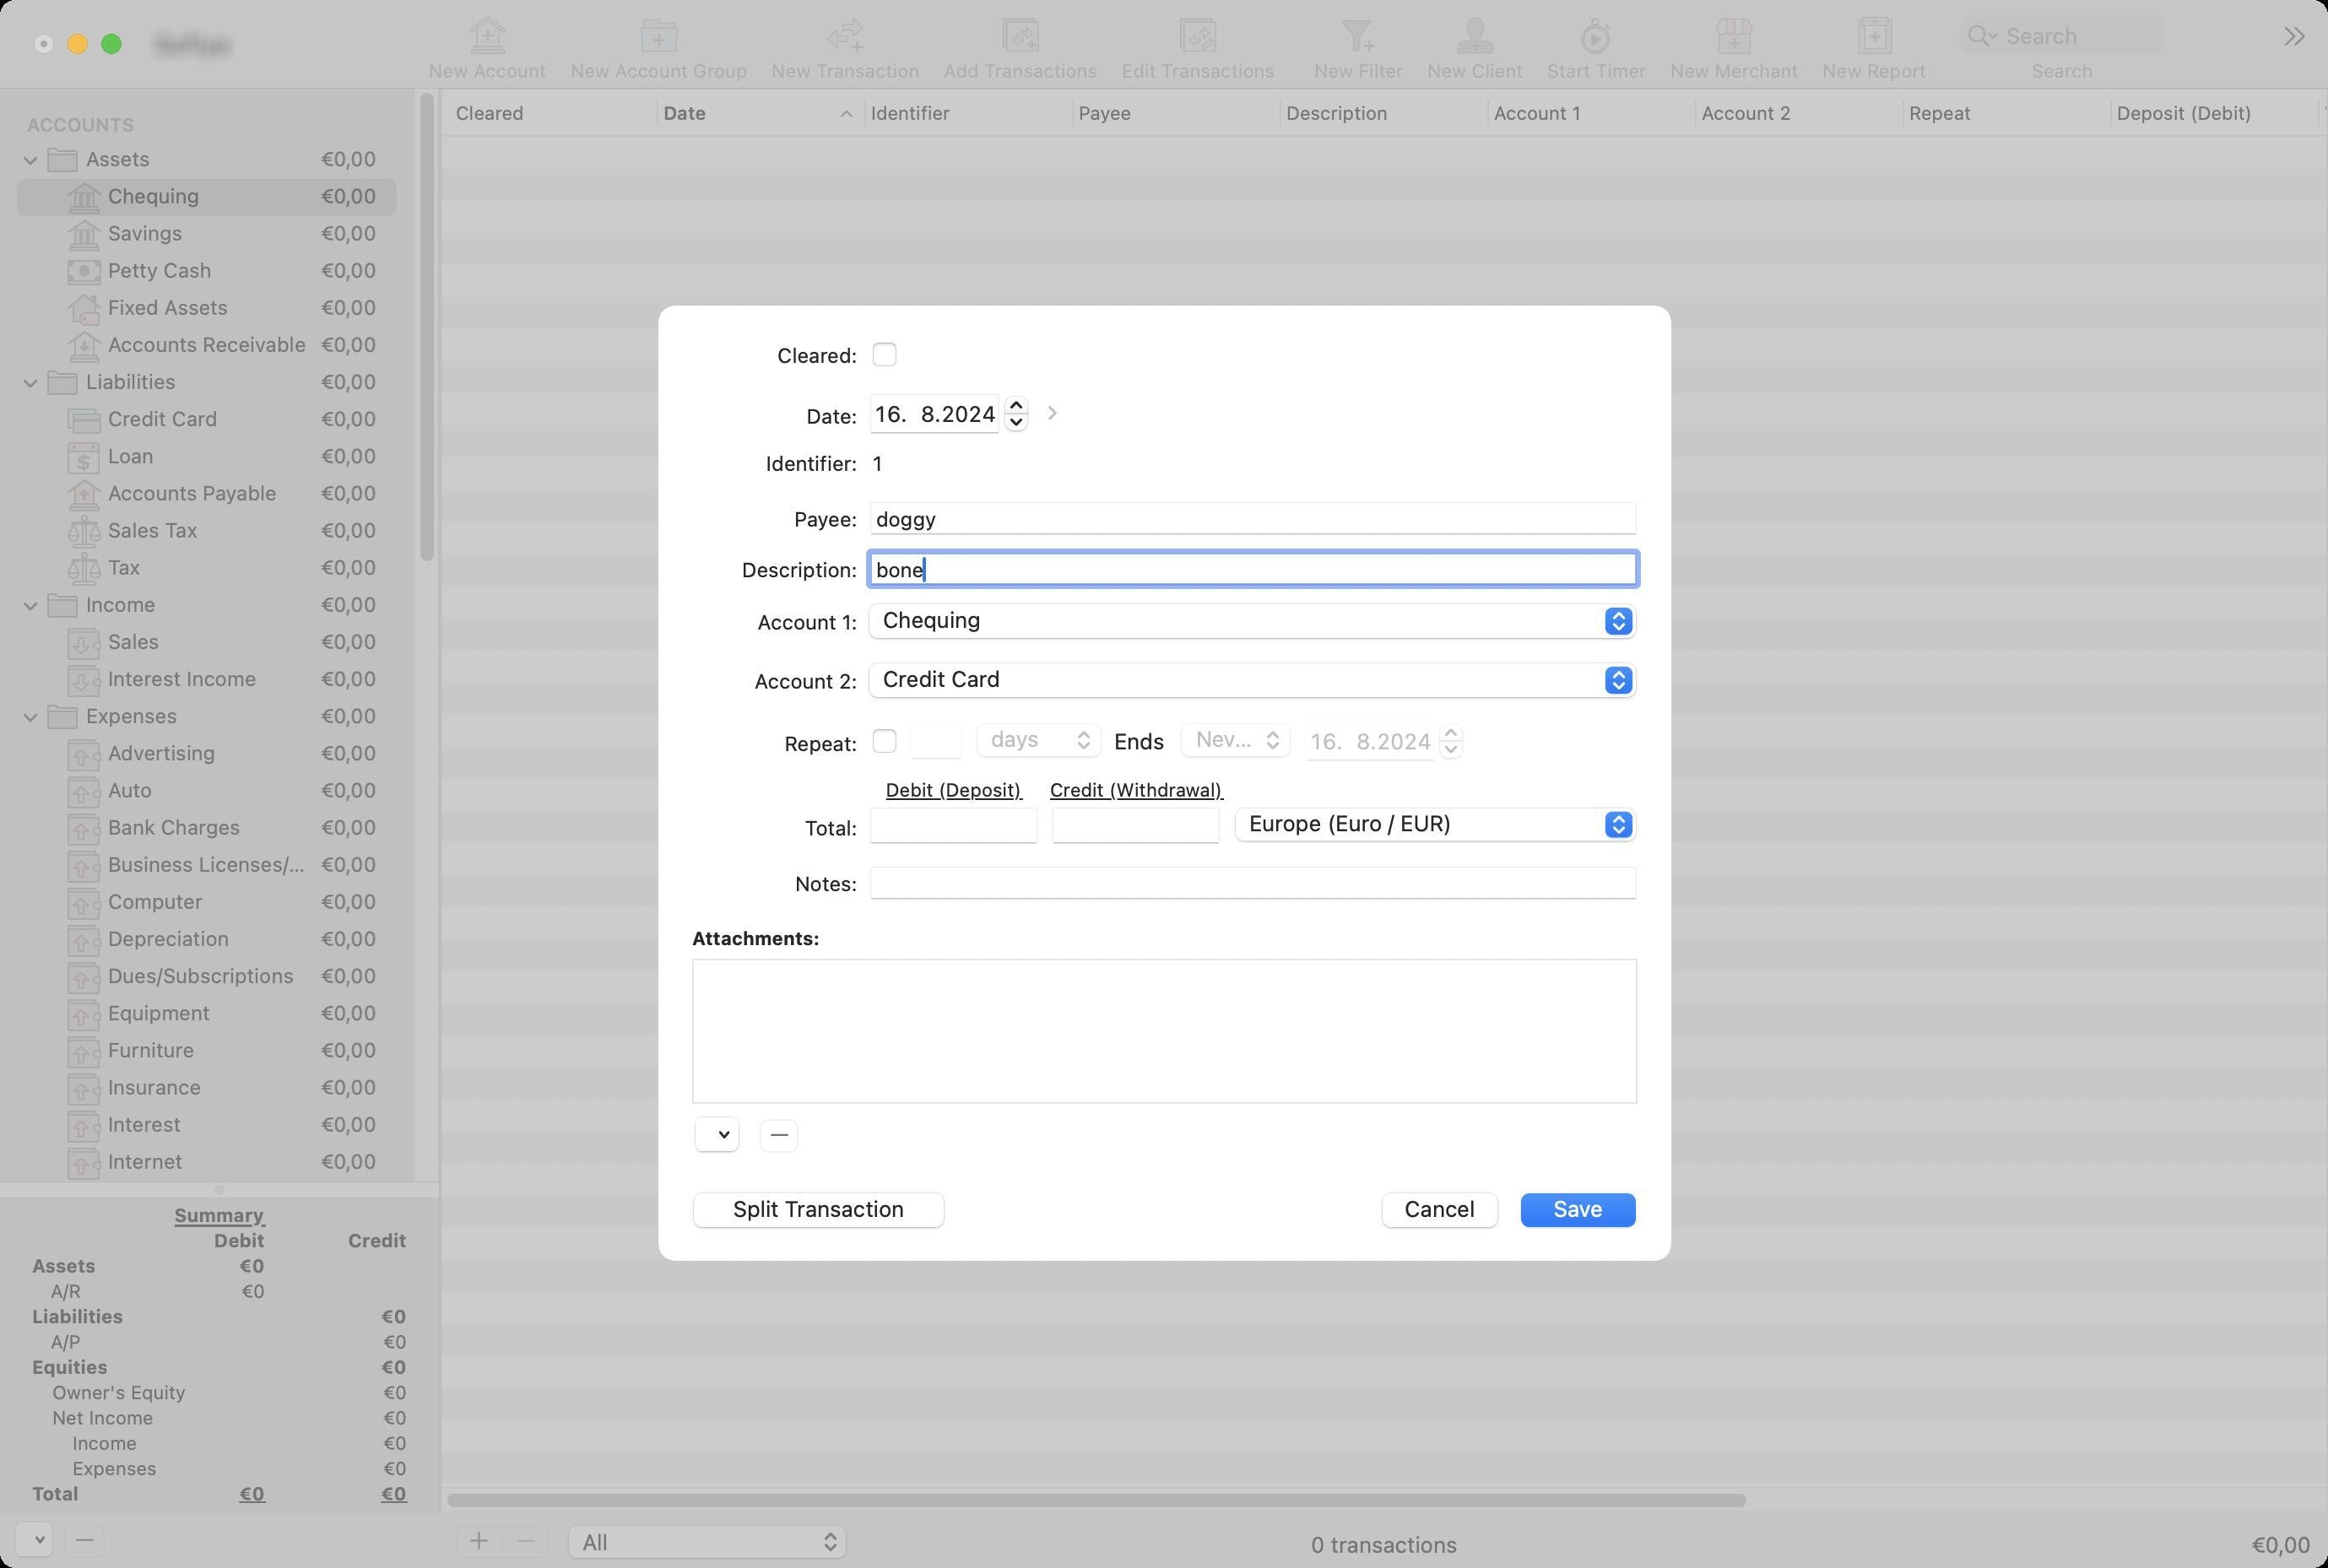
Accessibility tree:
{"name": "[name]", "role": "AXWindow", "description": null, "role_description": "standard window", "value": null, "position": "284.00;55.00", "size": "1379;929", "children": [{"name": "", "role": "AXMenuButton", "description": null, "role_description": "menu button", "value": null, "position": "8.00;901.00", "size": "26;25", "children": []}, {"name": "", "role": "AXButton", "description": "remove", "role_description": "button", "value": null, "position": "37.00;901.00", "size": "26;25", "children": []}, {"name": null, "role": "AXSplitGroup", "description": null, "role_description": "split group", "value": null, "position": "0.00;52.00", "size": "1379;845", "children": [{"name": null, "role": "AXSplitGroup", "description": null, "role_description": "split group", "value": null, "position": "0.00;52.00", "size": "260;845", "children": [{"name": null, "role": "AXScrollArea", "description": null, "role_description": "scroll area", "value": null, "position": "0.00;52.00", "size": "260;648", "children": [{"name": null, "role": "AXOutline", "description": null, "role_description": "outline", "value": null, "position": "0.00;52.00", "size": "245;1493", "children": [{"name": null, "role": "AXRow", "description": null, "role_description": "outline row", "value": null, "position": "0.00;62.00", "size": "245;22", "children": [{"name": null, "role": "AXCell", "description": null, "role_description": "cell", "value": null, "position": "10.00;62.00", "size": "225;22", "children": [{"name": null, "role": "AXStaticText", "description": null, "role_description": "text", "value": "ACCOUNTS", "position": "14.00;62.00", "size": "229;22", "children": []}]}]}, {"name": null, "role": "AXRow", "description": null, "role_description": "outline row", "value": null, "position": "0.00;84.00", "size": "245;22", "children": [{"name": null, "role": "AXCell", "description": null, "role_description": "cell", "value": null, "position": "10.00;84.00", "size": "225;22", "children": [{"name": null, "role": "AXImage", "description": "", "role_description": "image", "value": null, "position": "27.00;85.00", "size": "20;20", "children": []}, {"name": null, "role": "AXStaticText", "description": null, "role_description": "text", "value": "Assets", "position": "49.00;86.50", "size": "138;17", "children": []}, {"name": null, "role": "AXStaticText", "description": null, "role_description": "text", "value": "€0,00", "position": "187.14;86.50", "size": "38;17", "children": []}, {"name": null, "role": "AXDisclosureTriangle", "description": null, "role_description": "disclosure triangle", "value": 1, "position": "12.00;84.00", "size": "13;22", "children": []}]}]}, {"name": null, "role": "AXRow", "description": null, "role_description": "outline row", "value": null, "position": "0.00;106.00", "size": "245;22", "children": [{"name": null, "role": "AXCell", "description": null, "role_description": "cell", "value": null, "position": "10.00;106.00", "size": "225;22", "children": [{"name": null, "role": "AXImage", "description": "Bank", "role_description": "image", "value": null, "position": "40.00;107.00", "size": "20;20", "children": []}, {"name": null, "role": "AXStaticText", "description": null, "role_description": "text", "value": "Chequing", "position": "62.00;108.50", "size": "125;17", "children": []}, {"name": null, "role": "AXStaticText", "description": null, "role_description": "text", "value": "€0,00", "position": "187.14;108.50", "size": "38;17", "children": []}]}]}, {"name": null, "role": "AXRow", "description": null, "role_description": "outline row", "value": null, "position": "0.00;128.00", "size": "245;22", "children": [{"name": null, "role": "AXCell", "description": null, "role_description": "cell", "value": null, "position": "10.00;128.00", "size": "225;22", "children": [{"name": null, "role": "AXImage", "description": "Bank", "role_description": "image", "value": null, "position": "40.00;129.00", "size": "20;20", "children": []}, {"name": null, "role": "AXStaticText", "description": null, "role_description": "text", "value": "Savings", "position": "62.00;130.50", "size": "125;17", "children": []}, {"name": null, "role": "AXStaticText", "description": null, "role_description": "text", "value": "€0,00", "position": "187.14;130.50", "size": "38;17", "children": []}]}]}, {"name": null, "role": "AXRow", "description": null, "role_description": "outline row", "value": null, "position": "0.00;150.00", "size": "245;22", "children": [{"name": null, "role": "AXCell", "description": null, "role_description": "cell", "value": null, "position": "10.00;150.00", "size": "225;22", "children": [{"name": null, "role": "AXImage", "description": "Cash", "role_description": "image", "value": null, "position": "40.00;151.00", "size": "20;20", "children": []}, {"name": null, "role": "AXStaticText", "description": null, "role_description": "text", "value": "Petty Cash", "position": "62.00;152.50", "size": "125;17", "children": []}, {"name": null, "role": "AXStaticText", "description": null, "role_description": "text", "value": "€0,00", "position": "187.14;152.50", "size": "38;17", "children": []}]}]}, {"name": null, "role": "AXRow", "description": null, "role_description": "outline row", "value": null, "position": "0.00;172.00", "size": "245;22", "children": [{"name": null, "role": "AXCell", "description": null, "role_description": "cell", "value": null, "position": "10.00;172.00", "size": "225;22", "children": [{"name": null, "role": "AXImage", "description": "FixedAsset", "role_description": "image", "value": null, "position": "40.00;173.00", "size": "20;20", "children": []}, {"name": null, "role": "AXStaticText", "description": null, "role_description": "text", "value": "Fixed Assets", "position": "62.00;174.50", "size": "125;17", "children": []}, {"name": null, "role": "AXStaticText", "description": null, "role_description": "text", "value": "€0,00", "position": "187.14;174.50", "size": "38;17", "children": []}]}]}, {"name": null, "role": "AXRow", "description": null, "role_description": "outline row", "value": null, "position": "0.00;194.00", "size": "245;22", "children": [{"name": null, "role": "AXCell", "description": null, "role_description": "cell", "value": null, "position": "10.00;194.00", "size": "225;22", "children": [{"name": null, "role": "AXImage", "description": "AccountsReceivable", "role_description": "image", "value": null, "position": "40.00;195.00", "size": "20;20", "children": []}, {"name": null, "role": "AXStaticText", "description": null, "role_description": "text", "value": "Accounts Receivable", "position": "62.00;196.50", "size": "125;17", "children": []}, {"name": null, "role": "AXStaticText", "description": null, "role_description": "text", "value": "€0,00", "position": "187.14;196.50", "size": "38;17", "children": []}]}]}, {"name": null, "role": "AXRow", "description": null, "role_description": "outline row", "value": null, "position": "0.00;216.00", "size": "245;22", "children": [{"name": null, "role": "AXCell", "description": null, "role_description": "cell", "value": null, "position": "10.00;216.00", "size": "225;22", "children": [{"name": null, "role": "AXImage", "description": "", "role_description": "image", "value": null, "position": "27.00;217.00", "size": "20;20", "children": []}, {"name": null, "role": "AXStaticText", "description": null, "role_description": "text", "value": "Liabilities", "position": "49.00;218.50", "size": "138;17", "children": []}, {"name": null, "role": "AXStaticText", "description": null, "role_description": "text", "value": "€0,00", "position": "187.14;218.50", "size": "38;17", "children": []}, {"name": null, "role": "AXDisclosureTriangle", "description": null, "role_description": "disclosure triangle", "value": 1, "position": "12.00;216.00", "size": "13;22", "children": []}]}]}, {"name": null, "role": "AXRow", "description": null, "role_description": "outline row", "value": null, "position": "0.00;238.00", "size": "245;22", "children": [{"name": null, "role": "AXCell", "description": null, "role_description": "cell", "value": null, "position": "10.00;238.00", "size": "225;22", "children": [{"name": null, "role": "AXImage", "description": "CreditCard", "role_description": "image", "value": null, "position": "40.00;239.00", "size": "20;20", "children": []}, {"name": null, "role": "AXStaticText", "description": null, "role_description": "text", "value": "Credit Card", "position": "62.00;240.50", "size": "125;17", "children": []}, {"name": null, "role": "AXStaticText", "description": null, "role_description": "text", "value": "€0,00", "position": "187.14;240.50", "size": "38;17", "children": []}]}]}, {"name": null, "role": "AXRow", "description": null, "role_description": "outline row", "value": null, "position": "0.00;260.00", "size": "245;22", "children": [{"name": null, "role": "AXCell", "description": null, "role_description": "cell", "value": null, "position": "10.00;260.00", "size": "225;22", "children": [{"name": null, "role": "AXImage", "description": "Loan", "role_description": "image", "value": null, "position": "40.00;261.00", "size": "20;20", "children": []}, {"name": null, "role": "AXStaticText", "description": null, "role_description": "text", "value": "Loan", "position": "62.00;262.50", "size": "125;17", "children": []}, {"name": null, "role": "AXStaticText", "description": null, "role_description": "text", "value": "€0,00", "position": "187.14;262.50", "size": "38;17", "children": []}]}]}, {"name": null, "role": "AXRow", "description": null, "role_description": "outline row", "value": null, "position": "0.00;282.00", "size": "245;22", "children": [{"name": null, "role": "AXCell", "description": null, "role_description": "cell", "value": null, "position": "10.00;282.00", "size": "225;22", "children": [{"name": null, "role": "AXImage", "description": "AccountsPayable", "role_description": "image", "value": null, "position": "40.00;283.00", "size": "20;20", "children": []}, {"name": null, "role": "AXStaticText", "description": null, "role_description": "text", "value": "Accounts Payable", "position": "62.00;284.50", "size": "125;17", "children": []}, {"name": null, "role": "AXStaticText", "description": null, "role_description": "text", "value": "€0,00", "position": "187.14;284.50", "size": "38;17", "children": []}]}]}, {"name": null, "role": "AXRow", "description": null, "role_description": "outline row", "value": null, "position": "0.00;304.00", "size": "245;22", "children": [{"name": null, "role": "AXCell", "description": null, "role_description": "cell", "value": null, "position": "10.00;304.00", "size": "225;22", "children": [{"name": null, "role": "AXImage", "description": "Tax", "role_description": "image", "value": null, "position": "40.00;305.00", "size": "20;20", "children": []}, {"name": null, "role": "AXStaticText", "description": null, "role_description": "text", "value": "Sales Tax", "position": "62.00;306.50", "size": "125;17", "children": []}, {"name": null, "role": "AXStaticText", "description": null, "role_description": "text", "value": "€0,00", "position": "187.14;306.50", "size": "38;17", "children": []}]}]}, {"name": null, "role": "AXRow", "description": null, "role_description": "outline row", "value": null, "position": "0.00;326.00", "size": "245;22", "children": [{"name": null, "role": "AXCell", "description": null, "role_description": "cell", "value": null, "position": "10.00;326.00", "size": "225;22", "children": [{"name": null, "role": "AXImage", "description": "Tax", "role_description": "image", "value": null, "position": "40.00;327.00", "size": "20;20", "children": []}, {"name": null, "role": "AXStaticText", "description": null, "role_description": "text", "value": "Tax", "position": "62.00;328.50", "size": "125;17", "children": []}, {"name": null, "role": "AXStaticText", "description": null, "role_description": "text", "value": "€0,00", "position": "187.14;328.50", "size": "38;17", "children": []}]}]}, {"name": null, "role": "AXRow", "description": null, "role_description": "outline row", "value": null, "position": "0.00;348.00", "size": "245;22", "children": [{"name": null, "role": "AXCell", "description": null, "role_description": "cell", "value": null, "position": "10.00;348.00", "size": "225;22", "children": [{"name": null, "role": "AXImage", "description": "", "role_description": "image", "value": null, "position": "27.00;349.00", "size": "20;20", "children": []}, {"name": null, "role": "AXStaticText", "description": null, "role_description": "text", "value": "Income", "position": "49.00;350.50", "size": "138;17", "children": []}, {"name": null, "role": "AXStaticText", "description": null, "role_description": "text", "value": "€0,00", "position": "187.14;350.50", "size": "38;17", "children": []}, {"name": null, "role": "AXDisclosureTriangle", "description": null, "role_description": "disclosure triangle", "value": 1, "position": "12.00;348.00", "size": "13;22", "children": []}]}]}, {"name": null, "role": "AXRow", "description": null, "role_description": "outline row", "value": null, "position": "0.00;370.00", "size": "245;22", "children": [{"name": null, "role": "AXCell", "description": null, "role_description": "cell", "value": null, "position": "10.00;370.00", "size": "225;22", "children": [{"name": null, "role": "AXImage", "description": "Income", "role_description": "image", "value": null, "position": "40.00;371.00", "size": "20;20", "children": []}, {"name": null, "role": "AXStaticText", "description": null, "role_description": "text", "value": "Sales", "position": "62.00;372.50", "size": "125;17", "children": []}, {"name": null, "role": "AXStaticText", "description": null, "role_description": "text", "value": "€0,00", "position": "187.14;372.50", "size": "38;17", "children": []}]}]}, {"name": null, "role": "AXRow", "description": null, "role_description": "outline row", "value": null, "position": "0.00;392.00", "size": "245;22", "children": [{"name": null, "role": "AXCell", "description": null, "role_description": "cell", "value": null, "position": "10.00;392.00", "size": "225;22", "children": [{"name": null, "role": "AXImage", "description": "Income", "role_description": "image", "value": null, "position": "40.00;393.00", "size": "20;20", "children": []}, {"name": null, "role": "AXStaticText", "description": null, "role_description": "text", "value": "Interest Income", "position": "62.00;394.50", "size": "125;17", "children": []}, {"name": null, "role": "AXStaticText", "description": null, "role_description": "text", "value": "€0,00", "position": "187.14;394.50", "size": "38;17", "children": []}]}]}, {"name": null, "role": "AXRow", "description": null, "role_description": "outline row", "value": null, "position": "0.00;414.00", "size": "245;22", "children": [{"name": null, "role": "AXCell", "description": null, "role_description": "cell", "value": null, "position": "10.00;414.00", "size": "225;22", "children": [{"name": null, "role": "AXImage", "description": "", "role_description": "image", "value": null, "position": "27.00;415.00", "size": "20;20", "children": []}, {"name": null, "role": "AXStaticText", "description": null, "role_description": "text", "value": "Expenses", "position": "49.00;416.50", "size": "138;17", "children": []}, {"name": null, "role": "AXStaticText", "description": null, "role_description": "text", "value": "€0,00", "position": "187.14;416.50", "size": "38;17", "children": []}, {"name": null, "role": "AXDisclosureTriangle", "description": null, "role_description": "disclosure triangle", "value": 1, "position": "12.00;414.00", "size": "13;22", "children": []}]}]}, {"name": null, "role": "AXRow", "description": null, "role_description": "outline row", "value": null, "position": "0.00;436.00", "size": "245;22", "children": [{"name": null, "role": "AXCell", "description": null, "role_description": "cell", "value": null, "position": "10.00;436.00", "size": "225;22", "children": [{"name": null, "role": "AXImage", "description": "Expense", "role_description": "image", "value": null, "position": "40.00;437.00", "size": "20;20", "children": []}, {"name": null, "role": "AXStaticText", "description": null, "role_description": "text", "value": "Advertising", "position": "62.00;438.50", "size": "125;17", "children": []}, {"name": null, "role": "AXStaticText", "description": null, "role_description": "text", "value": "€0,00", "position": "187.14;438.50", "size": "38;17", "children": []}]}]}, {"name": null, "role": "AXRow", "description": null, "role_description": "outline row", "value": null, "position": "0.00;458.00", "size": "245;22", "children": [{"name": null, "role": "AXCell", "description": null, "role_description": "cell", "value": null, "position": "10.00;458.00", "size": "225;22", "children": [{"name": null, "role": "AXImage", "description": "Expense", "role_description": "image", "value": null, "position": "40.00;459.00", "size": "20;20", "children": []}, {"name": null, "role": "AXStaticText", "description": null, "role_description": "text", "value": "Auto", "position": "62.00;460.50", "size": "125;17", "children": []}, {"name": null, "role": "AXStaticText", "description": null, "role_description": "text", "value": "€0,00", "position": "187.14;460.50", "size": "38;17", "children": []}]}]}, {"name": null, "role": "AXRow", "description": null, "role_description": "outline row", "value": null, "position": "0.00;480.00", "size": "245;22", "children": [{"name": null, "role": "AXCell", "description": null, "role_description": "cell", "value": null, "position": "10.00;480.00", "size": "225;22", "children": [{"name": null, "role": "AXImage", "description": "Expense", "role_description": "image", "value": null, "position": "40.00;481.00", "size": "20;20", "children": []}, {"name": null, "role": "AXStaticText", "description": null, "role_description": "text", "value": "Bank Charges", "position": "62.00;482.50", "size": "125;17", "children": []}, {"name": null, "role": "AXStaticText", "description": null, "role_description": "text", "value": "€0,00", "position": "187.14;482.50", "size": "38;17", "children": []}]}]}, {"name": null, "role": "AXRow", "description": null, "role_description": "outline row", "value": null, "position": "0.00;502.00", "size": "245;22", "children": [{"name": null, "role": "AXCell", "description": null, "role_description": "cell", "value": null, "position": "10.00;502.00", "size": "225;22", "children": [{"name": null, "role": "AXImage", "description": "Expense", "role_description": "image", "value": null, "position": "40.00;503.00", "size": "20;20", "children": []}, {"name": null, "role": "AXStaticText", "description": null, "role_description": "text", "value": "Business Licenses/Permits", "position": "62.00;504.50", "size": "125;17", "children": []}, {"name": null, "role": "AXStaticText", "description": null, "role_description": "text", "value": "€0,00", "position": "187.14;504.50", "size": "38;17", "children": []}]}]}, {"name": null, "role": "AXRow", "description": null, "role_description": "outline row", "value": null, "position": "0.00;524.00", "size": "245;22", "children": [{"name": null, "role": "AXCell", "description": null, "role_description": "cell", "value": null, "position": "10.00;524.00", "size": "225;22", "children": [{"name": null, "role": "AXImage", "description": "Expense", "role_description": "image", "value": null, "position": "40.00;525.00", "size": "20;20", "children": []}, {"name": null, "role": "AXStaticText", "description": null, "role_description": "text", "value": "Computer", "position": "62.00;526.50", "size": "125;17", "children": []}, {"name": null, "role": "AXStaticText", "description": null, "role_description": "text", "value": "€0,00", "position": "187.14;526.50", "size": "38;17", "children": []}]}]}, {"name": null, "role": "AXRow", "description": null, "role_description": "outline row", "value": null, "position": "0.00;546.00", "size": "245;22", "children": [{"name": null, "role": "AXCell", "description": null, "role_description": "cell", "value": null, "position": "10.00;546.00", "size": "225;22", "children": [{"name": null, "role": "AXImage", "description": "Expense", "role_description": "image", "value": null, "position": "40.00;547.00", "size": "20;20", "children": []}, {"name": null, "role": "AXStaticText", "description": null, "role_description": "text", "value": "Depreciation", "position": "62.00;548.50", "size": "125;17", "children": []}, {"name": null, "role": "AXStaticText", "description": null, "role_description": "text", "value": "€0,00", "position": "187.14;548.50", "size": "38;17", "children": []}]}]}, {"name": null, "role": "AXRow", "description": null, "role_description": "outline row", "value": null, "position": "0.00;568.00", "size": "245;22", "children": [{"name": null, "role": "AXCell", "description": null, "role_description": "cell", "value": null, "position": "10.00;568.00", "size": "225;22", "children": [{"name": null, "role": "AXImage", "description": "Expense", "role_description": "image", "value": null, "position": "40.00;569.00", "size": "20;20", "children": []}, {"name": null, "role": "AXStaticText", "description": null, "role_description": "text", "value": "Dues/Subscriptions", "position": "62.00;570.50", "size": "125;17", "children": []}, {"name": null, "role": "AXStaticText", "description": null, "role_description": "text", "value": "€0,00", "position": "187.14;570.50", "size": "38;17", "children": []}]}]}, {"name": null, "role": "AXRow", "description": null, "role_description": "outline row", "value": null, "position": "0.00;590.00", "size": "245;22", "children": [{"name": null, "role": "AXCell", "description": null, "role_description": "cell", "value": null, "position": "10.00;590.00", "size": "225;22", "children": [{"name": null, "role": "AXImage", "description": "Expense", "role_description": "image", "value": null, "position": "40.00;591.00", "size": "20;20", "children": []}, {"name": null, "role": "AXStaticText", "description": null, "role_description": "text", "value": "Equipment", "position": "62.00;592.50", "size": "125;17", "children": []}, {"name": null, "role": "AXStaticText", "description": null, "role_description": "text", "value": "€0,00", "position": "187.14;592.50", "size": "38;17", "children": []}]}]}, {"name": null, "role": "AXRow", "description": null, "role_description": "outline row", "value": null, "position": "0.00;612.00", "size": "245;22", "children": [{"name": null, "role": "AXCell", "description": null, "role_description": "cell", "value": null, "position": "10.00;612.00", "size": "225;22", "children": [{"name": null, "role": "AXImage", "description": "Expense", "role_description": "image", "value": null, "position": "40.00;613.00", "size": "20;20", "children": []}, {"name": null, "role": "AXStaticText", "description": null, "role_description": "text", "value": "Furniture", "position": "62.00;614.50", "size": "125;17", "children": []}, {"name": null, "role": "AXStaticText", "description": null, "role_description": "text", "value": "€0,00", "position": "187.14;614.50", "size": "38;17", "children": []}]}]}, {"name": null, "role": "AXRow", "description": null, "role_description": "outline row", "value": null, "position": "0.00;634.00", "size": "245;22", "children": [{"name": null, "role": "AXCell", "description": null, "role_description": "cell", "value": null, "position": "10.00;634.00", "size": "225;22", "children": [{"name": null, "role": "AXImage", "description": "Expense", "role_description": "image", "value": null, "position": "40.00;635.00", "size": "20;20", "children": []}, {"name": null, "role": "AXStaticText", "description": null, "role_description": "text", "value": "Insurance", "position": "62.00;636.50", "size": "125;17", "children": []}, {"name": null, "role": "AXStaticText", "description": null, "role_description": "text", "value": "€0,00", "position": "187.14;636.50", "size": "38;17", "children": []}]}]}, {"name": null, "role": "AXRow", "description": null, "role_description": "outline row", "value": null, "position": "0.00;656.00", "size": "245;22", "children": [{"name": null, "role": "AXCell", "description": null, "role_description": "cell", "value": null, "position": "10.00;656.00", "size": "225;22", "children": [{"name": null, "role": "AXImage", "description": "Expense", "role_description": "image", "value": null, "position": "40.00;657.00", "size": "20;20", "children": []}, {"name": null, "role": "AXStaticText", "description": null, "role_description": "text", "value": "Interest", "position": "62.00;658.50", "size": "125;17", "children": []}, {"name": null, "role": "AXStaticText", "description": null, "role_description": "text", "value": "€0,00", "position": "187.14;658.50", "size": "38;17", "children": []}]}]}, {"name": null, "role": "AXRow", "description": null, "role_description": "outline row", "value": null, "position": "0.00;678.00", "size": "245;22", "children": [{"name": null, "role": "AXCell", "description": null, "role_description": "cell", "value": null, "position": "10.00;678.00", "size": "225;22", "children": [{"name": null, "role": "AXImage", "description": "Expense", "role_description": "image", "value": null, "position": "40.00;679.00", "size": "20;20", "children": []}, {"name": null, "role": "AXStaticText", "description": null, "role_description": "text", "value": "Internet", "position": "62.00;680.50", "size": "125;17", "children": []}, {"name": null, "role": "AXStaticText", "description": null, "role_description": "text", "value": "€0,00", "position": "187.14;680.50", "size": "38;17", "children": []}]}]}, {"name": null, "role": "AXRow", "description": null, "role_description": "outline row", "value": null, "position": "0.00;700.00", "size": "245;22", "children": [{"name": null, "role": "AXCell", "description": null, "role_description": "cell", "value": null, "position": "10.00;700.00", "size": "225;22", "children": [{"name": null, "role": "AXImage", "description": "Expense", "role_description": "image", "value": null, "position": "40.00;701.00", "size": "20;20", "children": []}, {"name": null, "role": "AXStaticText", "description": null, "role_description": "text", "value": "Meals/Entertainment", "position": "62.00;702.50", "size": "125;17", "children": []}, {"name": null, "role": "AXStaticText", "description": null, "role_description": "text", "value": "€0,00", "position": "187.14;702.50", "size": "38;17", "children": []}]}]}, {"name": null, "role": "AXRow", "description": null, "role_description": "outline row", "value": null, "position": "0.00;722.00", "size": "245;22", "children": [{"name": null, "role": "AXCell", "description": null, "role_description": "cell", "value": null, "position": "10.00;722.00", "size": "225;22", "children": [{"name": null, "role": "AXImage", "description": "Expense", "role_description": "image", "value": null, "position": "40.00;723.00", "size": "20;20", "children": []}, {"name": null, "role": "AXStaticText", "description": null, "role_description": "text", "value": "Mileage", "position": "62.00;724.50", "size": "125;17", "children": []}, {"name": null, "role": "AXStaticText", "description": null, "role_description": "text", "value": "€0,00", "position": "187.14;724.50", "size": "38;17", "children": []}]}]}, {"name": null, "role": "AXRow", "description": null, "role_description": "outline row", "value": null, "position": "0.00;744.00", "size": "245;22", "children": [{"name": null, "role": "AXCell", "description": null, "role_description": "cell", "value": null, "position": "10.00;744.00", "size": "225;22", "children": [{"name": null, "role": "AXImage", "description": "Expense", "role_description": "image", "value": null, "position": "40.00;745.00", "size": "20;20", "children": []}, {"name": null, "role": "AXStaticText", "description": null, "role_description": "text", "value": "Office Supplies", "position": "62.00;746.50", "size": "125;17", "children": []}, {"name": null, "role": "AXStaticText", "description": null, "role_description": "text", "value": "€0,00", "position": "187.14;746.50", "size": "38;17", "children": []}]}]}, {"name": null, "role": "AXRow", "description": null, "role_description": "outline row", "value": null, "position": "0.00;766.00", "size": "245;22", "children": [{"name": null, "role": "AXCell", "description": null, "role_description": "cell", "value": null, "position": "10.00;766.00", "size": "225;22", "children": [{"name": null, "role": "AXImage", "description": "Expense", "role_description": "image", "value": null, "position": "40.00;767.00", "size": "20;20", "children": []}, {"name": null, "role": "AXStaticText", "description": null, "role_description": "text", "value": "Phone", "position": "62.00;768.50", "size": "125;17", "children": []}, {"name": null, "role": "AXStaticText", "description": null, "role_description": "text", "value": "€0,00", "position": "187.14;768.50", "size": "38;17", "children": []}]}]}, {"name": null, "role": "AXRow", "description": null, "role_description": "outline row", "value": null, "position": "0.00;788.00", "size": "245;22", "children": [{"name": null, "role": "AXCell", "description": null, "role_description": "cell", "value": null, "position": "10.00;788.00", "size": "225;22", "children": [{"name": null, "role": "AXImage", "description": "Expense", "role_description": "image", "value": null, "position": "40.00;789.00", "size": "20;20", "children": []}, {"name": null, "role": "AXStaticText", "description": null, "role_description": "text", "value": "Postage/Shipping", "position": "62.00;790.50", "size": "125;17", "children": []}, {"name": null, "role": "AXStaticText", "description": null, "role_description": "text", "value": "€0,00", "position": "187.14;790.50", "size": "38;17", "children": []}]}]}, {"name": null, "role": "AXRow", "description": null, "role_description": "outline row", "value": null, "position": "0.00;810.00", "size": "245;22", "children": [{"name": null, "role": "AXCell", "description": null, "role_description": "cell", "value": null, "position": "10.00;810.00", "size": "225;22", "children": [{"name": null, "role": "AXImage", "description": "Expense", "role_description": "image", "value": null, "position": "40.00;811.00", "size": "20;20", "children": []}, {"name": null, "role": "AXStaticText", "description": null, "role_description": "text", "value": "Professional Fees", "position": "62.00;812.50", "size": "125;17", "children": []}, {"name": null, "role": "AXStaticText", "description": null, "role_description": "text", "value": "€0,00", "position": "187.14;812.50", "size": "38;17", "children": []}]}]}, {"name": null, "role": "AXRow", "description": null, "role_description": "outline row", "value": null, "position": "0.00;832.00", "size": "245;22", "children": [{"name": null, "role": "AXCell", "description": null, "role_description": "cell", "value": null, "position": "10.00;832.00", "size": "225;22", "children": [{"name": null, "role": "AXImage", "description": "Expense", "role_description": "image", "value": null, "position": "40.00;833.00", "size": "20;20", "children": []}, {"name": null, "role": "AXStaticText", "description": null, "role_description": "text", "value": "Rent", "position": "62.00;834.50", "size": "125;17", "children": []}, {"name": null, "role": "AXStaticText", "description": null, "role_description": "text", "value": "€0,00", "position": "187.14;834.50", "size": "38;17", "children": []}]}]}, {"name": null, "role": "AXRow", "description": null, "role_description": "outline row", "value": null, "position": "0.00;854.00", "size": "245;22", "children": [{"name": null, "role": "AXCell", "description": null, "role_description": "cell", "value": null, "position": "10.00;854.00", "size": "225;22", "children": [{"name": null, "role": "AXImage", "description": "Expense", "role_description": "image", "value": null, "position": "40.00;855.00", "size": "20;20", "children": []}, {"name": null, "role": "AXStaticText", "description": null, "role_description": "text", "value": "Repairs/Maintenance", "position": "62.00;856.50", "size": "125;17", "children": []}, {"name": null, "role": "AXStaticText", "description": null, "role_description": "text", "value": "€0,00", "position": "187.14;856.50", "size": "38;17", "children": []}]}]}, {"name": null, "role": "AXRow", "description": null, "role_description": "outline row", "value": null, "position": "0.00;876.00", "size": "245;22", "children": [{"name": null, "role": "AXCell", "description": null, "role_description": "cell", "value": null, "position": "10.00;876.00", "size": "225;22", "children": [{"name": null, "role": "AXImage", "description": "Expense", "role_description": "image", "value": null, "position": "40.00;877.00", "size": "20;20", "children": []}, {"name": null, "role": "AXStaticText", "description": null, "role_description": "text", "value": "Salaries", "position": "62.00;878.50", "size": "125;17", "children": []}, {"name": null, "role": "AXStaticText", "description": null, "role_description": "text", "value": "€0,00", "position": "187.14;878.50", "size": "38;17", "children": []}]}]}, {"name": null, "role": "AXRow", "description": null, "role_description": "outline row", "value": null, "position": "0.00;898.00", "size": "245;22", "children": [{"name": null, "role": "AXCell", "description": null, "role_description": "cell", "value": null, "position": "10.00;898.00", "size": "225;22", "children": [{"name": null, "role": "AXImage", "description": "Expense", "role_description": "image", "value": null, "position": "40.00;899.00", "size": "20;20", "children": []}, {"name": null, "role": "AXStaticText", "description": null, "role_description": "text", "value": "Travel", "position": "62.00;900.50", "size": "125;17", "children": []}, {"name": null, "role": "AXStaticText", "description": null, "role_description": "text", "value": "€0,00", "position": "187.14;900.50", "size": "38;17", "children": []}]}]}, {"name": null, "role": "AXRow", "description": null, "role_description": "outline row", "value": null, "position": "0.00;920.00", "size": "245;22", "children": [{"name": null, "role": "AXCell", "description": null, "role_description": "cell", "value": null, "position": "10.00;920.00", "size": "225;22", "children": [{"name": null, "role": "AXImage", "description": "Expense", "role_description": "image", "value": null, "position": "40.00;921.00", "size": "20;20", "children": []}, {"name": null, "role": "AXStaticText", "description": null, "role_description": "text", "value": "Utilities", "position": "62.00;922.50", "size": "125;17", "children": []}, {"name": null, "role": "AXStaticText", "description": null, "role_description": "text", "value": "€0,00", "position": "187.14;922.50", "size": "38;17", "children": []}]}]}, {"name": null, "role": "AXRow", "description": null, "role_description": "outline row", "value": null, "position": "0.00;942.00", "size": "245;22", "children": [{"name": null, "role": "AXCell", "description": null, "role_description": "cell", "value": null, "position": "10.00;942.00", "size": "225;22", "children": [{"name": null, "role": "AXImage", "description": "", "role_description": "image", "value": null, "position": "27.00;943.00", "size": "20;20", "children": []}, {"name": null, "role": "AXStaticText", "description": null, "role_description": "text", "value": "Equity", "position": "49.00;944.50", "size": "138;17", "children": []}, {"name": null, "role": "AXStaticText", "description": null, "role_description": "text", "value": "€0,00", "position": "187.14;944.50", "size": "38;17", "children": []}, {"name": null, "role": "AXDisclosureTriangle", "description": null, "role_description": "disclosure triangle", "value": 1, "position": "12.00;942.00", "size": "13;22", "children": []}]}]}, {"name": null, "role": "AXRow", "description": null, "role_description": "outline row", "value": null, "position": "0.00;964.00", "size": "245;22", "children": [{"name": null, "role": "AXCell", "description": null, "role_description": "cell", "value": null, "position": "10.00;964.00", "size": "225;22", "children": [{"name": null, "role": "AXImage", "description": "Equity", "role_description": "image", "value": null, "position": "40.00;965.00", "size": "20;20", "children": []}, {"name": null, "role": "AXStaticText", "description": null, "role_description": "text", "value": "Opening Balance", "position": "62.00;966.50", "size": "125;17", "children": []}, {"name": null, "role": "AXStaticText", "description": null, "role_description": "text", "value": "€0,00", "position": "187.14;966.50", "size": "38;17", "children": []}]}]}, {"name": null, "role": "AXRow", "description": null, "role_description": "outline row", "value": null, "position": "0.00;986.00", "size": "245;22", "children": [{"name": null, "role": "AXCell", "description": null, "role_description": "cell", "value": null, "position": "10.00;986.00", "size": "225;22", "children": [{"name": null, "role": "AXImage", "description": "Equity", "role_description": "image", "value": null, "position": "40.00;987.00", "size": "20;20", "children": []}, {"name": null, "role": "AXStaticText", "description": null, "role_description": "text", "value": "Owner's Draw", "position": "62.00;988.50", "size": "125;17", "children": []}, {"name": null, "role": "AXStaticText", "description": null, "role_description": "text", "value": "€0,00", "position": "187.14;988.50", "size": "38;17", "children": []}]}]}, {"name": null, "role": "AXRow", "description": null, "role_description": "outline row", "value": null, "position": "0.00;1008.00", "size": "245;22", "children": [{"name": null, "role": "AXCell", "description": null, "role_description": "cell", "value": null, "position": "10.00;1008.00", "size": "225;22", "children": [{"name": null, "role": "AXImage", "description": "Equity", "role_description": "image", "value": null, "position": "40.00;1009.00", "size": "20;20", "children": []}, {"name": null, "role": "AXStaticText", "description": null, "role_description": "text", "value": "Owner's Equity", "position": "62.00;1010.50", "size": "125;17", "children": []}, {"name": null, "role": "AXStaticText", "description": null, "role_description": "text", "value": "€0,00", "position": "187.14;1010.50", "size": "38;17", "children": []}]}]}, {"name": null, "role": "AXRow", "description": null, "role_description": "outline row", "value": null, "position": "0.00;1043.00", "size": "245;22", "children": [{"name": null, "role": "AXCell", "description": null, "role_description": "cell", "value": null, "position": "10.00;1043.00", "size": "225;22", "children": [{"name": null, "role": "AXStaticText", "description": null, "role_description": "text", "value": "FILTERS", "position": "14.00;1043.00", "size": "229;22", "children": []}]}]}, {"name": null, "role": "AXRow", "description": null, "role_description": "outline row", "value": null, "position": "0.00;1065.00", "size": "245;22", "children": [{"name": null, "role": "AXCell", "description": null, "role_description": "cell", "value": null, "position": "10.00;1065.00", "size": "225;22", "children": [{"name": null, "role": "AXImage", "description": "Filter", "role_description": "image", "value": null, "position": "27.00;1066.00", "size": "20;20", "children": []}, {"name": null, "role": "AXStaticText", "description": null, "role_description": "text", "value": "All", "position": "49.00;1067.50", "size": "138;17", "children": []}, {"name": null, "role": "AXStaticText", "description": null, "role_description": "text", "value": "€0,00", "position": "187.14;1067.50", "size": "38;17", "children": []}]}]}, {"name": null, "role": "AXRow", "description": null, "role_description": "outline row", "value": null, "position": "0.00;1087.00", "size": "245;22", "children": [{"name": null, "role": "AXCell", "description": null, "role_description": "cell", "value": null, "position": "10.00;1087.00", "size": "225;22", "children": [{"name": null, "role": "AXImage", "description": "Filter", "role_description": "image", "value": null, "position": "27.00;1088.00", "size": "20;20", "children": []}, {"name": null, "role": "AXStaticText", "description": null, "role_description": "text", "value": "Recent", "position": "49.00;1089.50", "size": "138;17", "children": []}, {"name": null, "role": "AXStaticText", "description": null, "role_description": "text", "value": "€0,00", "position": "187.14;1089.50", "size": "38;17", "children": []}]}]}, {"name": null, "role": "AXRow", "description": null, "role_description": "outline row", "value": null, "position": "0.00;1109.00", "size": "245;22", "children": [{"name": null, "role": "AXCell", "description": null, "role_description": "cell", "value": null, "position": "10.00;1109.00", "size": "225;22", "children": [{"name": null, "role": "AXImage", "description": "Filter", "role_description": "image", "value": null, "position": "27.00;1110.00", "size": "20;20", "children": []}, {"name": null, "role": "AXStaticText", "description": null, "role_description": "text", "value": "Recently Modified", "position": "49.00;1111.50", "size": "138;17", "children": []}, {"name": null, "role": "AXStaticText", "description": null, "role_description": "text", "value": "€0,00", "position": "187.14;1111.50", "size": "38;17", "children": []}]}]}, {"name": null, "role": "AXRow", "description": null, "role_description": "outline row", "value": null, "position": "0.00;1131.00", "size": "245;22", "children": [{"name": null, "role": "AXCell", "description": null, "role_description": "cell", "value": null, "position": "10.00;1131.00", "size": "225;22", "children": [{"name": null, "role": "AXImage", "description": "Filter", "role_description": "image", "value": null, "position": "27.00;1132.00", "size": "20;20", "children": []}, {"name": null, "role": "AXStaticText", "description": null, "role_description": "text", "value": "Repeating", "position": "49.00;1133.50", "size": "138;17", "children": []}, {"name": null, "role": "AXStaticText", "description": null, "role_description": "text", "value": "€0,00", "position": "187.14;1133.50", "size": "38;17", "children": []}]}]}, {"name": null, "role": "AXRow", "description": null, "role_description": "outline row", "value": null, "position": "0.00;1166.00", "size": "245;22", "children": [{"name": null, "role": "AXCell", "description": null, "role_description": "cell", "value": null, "position": "10.00;1166.00", "size": "225;22", "children": [{"name": null, "role": "AXStaticText", "description": null, "role_description": "text", "value": "CLIENTS", "position": "14.00;1166.00", "size": "229;22", "children": []}]}]}, {"name": null, "role": "AXRow", "description": null, "role_description": "outline row", "value": null, "position": "0.00;1201.00", "size": "245;22", "children": [{"name": null, "role": "AXCell", "description": null, "role_description": "cell", "value": null, "position": "10.00;1201.00", "size": "225;22", "children": [{"name": null, "role": "AXStaticText", "description": null, "role_description": "text", "value": "MERCHANTS", "position": "14.00;1201.00", "size": "229;22", "children": []}]}]}, {"name": null, "role": "AXRow", "description": null, "role_description": "outline row", "value": null, "position": "0.00;1236.00", "size": "245;22", "children": [{"name": null, "role": "AXCell", "description": null, "role_description": "cell", "value": null, "position": "10.00;1236.00", "size": "225;22", "children": [{"name": null, "role": "AXStaticText", "description": null, "role_description": "text", "value": "REPORTS", "position": "14.00;1236.00", "size": "229;22", "children": []}]}]}, {"name": null, "role": "AXRow", "description": null, "role_description": "outline row", "value": null, "position": "0.00;1258.00", "size": "245;22", "children": [{"name": null, "role": "AXCell", "description": null, "role_description": "cell", "value": null, "position": "10.00;1258.00", "size": "225;22", "children": [{"name": null, "role": "AXImage", "description": "Report", "role_description": "image", "value": null, "position": "27.00;1259.00", "size": "20;20", "children": []}, {"name": null, "role": "AXStaticText", "description": null, "role_description": "text", "value": "Balance Sheet", "position": "49.00;1260.50", "size": "171;17", "children": []}, {"name": null, "role": "AXStaticText", "description": null, "role_description": "text", "value": "", "position": "220.00;1260.50", "size": "5;17", "children": []}]}]}, {"name": null, "role": "AXRow", "description": null, "role_description": "outline row", "value": null, "position": "0.00;1280.00", "size": "245;22", "children": [{"name": null, "role": "AXCell", "description": null, "role_description": "cell", "value": null, "position": "10.00;1280.00", "size": "225;22", "children": [{"name": null, "role": "AXImage", "description": "Report", "role_description": "image", "value": null, "position": "27.00;1281.00", "size": "20;20", "children": []}, {"name": null, "role": "AXStaticText", "description": null, "role_description": "text", "value": "Income", "position": "49.00;1282.50", "size": "171;17", "children": []}, {"name": null, "role": "AXStaticText", "description": null, "role_description": "text", "value": "", "position": "220.00;1282.50", "size": "5;17", "children": []}]}]}, {"name": null, "role": "AXRow", "description": null, "role_description": "outline row", "value": null, "position": "0.00;1302.00", "size": "245;22", "children": [{"name": null, "role": "AXCell", "description": null, "role_description": "cell", "value": null, "position": "10.00;1302.00", "size": "225;22", "children": [{"name": null, "role": "AXImage", "description": "Report", "role_description": "image", "value": null, "position": "27.00;1303.00", "size": "20;20", "children": []}, {"name": null, "role": "AXStaticText", "description": null, "role_description": "text", "value": "Cash Flow", "position": "49.00;1304.50", "size": "171;17", "children": []}, {"name": null, "role": "AXStaticText", "description": null, "role_description": "text", "value": "", "position": "220.00;1304.50", "size": "5;17", "children": []}]}]}, {"name": null, "role": "AXRow", "description": null, "role_description": "outline row", "value": null, "position": "0.00;1324.00", "size": "245;22", "children": [{"name": null, "role": "AXCell", "description": null, "role_description": "cell", "value": null, "position": "10.00;1324.00", "size": "225;22", "children": [{"name": null, "role": "AXImage", "description": "Report", "role_description": "image", "value": null, "position": "27.00;1325.00", "size": "20;20", "children": []}, {"name": null, "role": "AXStaticText", "description": null, "role_description": "text", "value": "Equity", "position": "49.00;1326.50", "size": "171;17", "children": []}, {"name": null, "role": "AXStaticText", "description": null, "role_description": "text", "value": "", "position": "220.00;1326.50", "size": "5;17", "children": []}]}]}, {"name": null, "role": "AXRow", "description": null, "role_description": "outline row", "value": null, "position": "0.00;1346.00", "size": "245;22", "children": [{"name": null, "role": "AXCell", "description": null, "role_description": "cell", "value": null, "position": "10.00;1346.00", "size": "225;22", "children": [{"name": null, "role": "AXImage", "description": "Report", "role_description": "image", "value": null, "position": "27.00;1347.00", "size": "20;20", "children": []}, {"name": null, "role": "AXStaticText", "description": null, "role_description": "text", "value": "Trial Balance", "position": "49.00;1348.50", "size": "171;17", "children": []}, {"name": null, "role": "AXStaticText", "description": null, "role_description": "text", "value": "", "position": "220.00;1348.50", "size": "5;17", "children": []}]}]}, {"name": null, "role": "AXRow", "description": null, "role_description": "outline row", "value": null, "position": "0.00;1381.00", "size": "245;22", "children": [{"name": null, "role": "AXCell", "description": null, "role_description": "cell", "value": null, "position": "10.00;1381.00", "size": "225;22", "children": [{"name": null, "role": "AXStaticText", "description": null, "role_description": "text", "value": "MANAGE", "position": "14.00;1381.00", "size": "229;22", "children": []}]}]}, {"name": null, "role": "AXRow", "description": null, "role_description": "outline row", "value": null, "position": "0.00;1403.00", "size": "245;22", "children": [{"name": null, "role": "AXCell", "description": null, "role_description": "cell", "value": null, "position": "10.00;1403.00", "size": "225;22", "children": [{"name": null, "role": "AXImage", "description": "Autofill", "role_description": "image", "value": null, "position": "27.00;1404.00", "size": "20;20", "children": []}, {"name": null, "role": "AXStaticText", "description": null, "role_description": "text", "value": "Autofill", "position": "49.00;1405.50", "size": "153;17", "children": []}, {"name": null, "role": "AXStaticText", "description": null, "role_description": "text", "value": "Off", "position": "202.06;1405.50", "size": "23;17", "children": []}]}]}, {"name": null, "role": "AXRow", "description": null, "role_description": "outline row", "value": null, "position": "0.00;1425.00", "size": "245;22", "children": [{"name": null, "role": "AXCell", "description": null, "role_description": "cell", "value": null, "position": "10.00;1425.00", "size": "225;22", "children": [{"name": null, "role": "AXImage", "description": "Budget", "role_description": "image", "value": null, "position": "27.00;1426.00", "size": "20;20", "children": []}, {"name": null, "role": "AXStaticText", "description": null, "role_description": "text", "value": "Budget", "position": "49.00;1427.50", "size": "153;17", "children": []}, {"name": null, "role": "AXStaticText", "description": null, "role_description": "text", "value": "Off", "position": "202.06;1427.50", "size": "23;17", "children": []}]}]}, {"name": null, "role": "AXRow", "description": null, "role_description": "outline row", "value": null, "position": "0.00;1447.00", "size": "245;22", "children": [{"name": null, "role": "AXCell", "description": null, "role_description": "cell", "value": null, "position": "10.00;1447.00", "size": "225;22", "children": [{"name": null, "role": "AXImage", "description": "Fields", "role_description": "image", "value": null, "position": "27.00;1448.00", "size": "20;20", "children": []}, {"name": null, "role": "AXStaticText", "description": null, "role_description": "text", "value": "Fields", "position": "49.00;1449.50", "size": "158;17", "children": []}, {"name": null, "role": "AXStaticText", "description": null, "role_description": "text", "value": "18", "position": "206.77;1449.50", "size": "18;17", "children": []}]}]}, {"name": null, "role": "AXRow", "description": null, "role_description": "outline row", "value": null, "position": "0.00;1469.00", "size": "245;22", "children": [{"name": null, "role": "AXCell", "description": null, "role_description": "cell", "value": null, "position": "10.00;1469.00", "size": "225;22", "children": [{"name": null, "role": "AXImage", "description": "Repeats", "role_description": "image", "value": null, "position": "27.00;1470.00", "size": "20;20", "children": []}, {"name": null, "role": "AXStaticText", "description": null, "role_description": "text", "value": "Repeats", "position": "49.00;1471.50", "size": "163;17", "children": []}, {"name": null, "role": "AXStaticText", "description": null, "role_description": "text", "value": "0", "position": "212.44;1471.50", "size": "13;17", "children": []}]}]}, {"name": null, "role": "AXRow", "description": null, "role_description": "outline row", "value": null, "position": "0.00;1491.00", "size": "245;22", "children": [{"name": null, "role": "AXCell", "description": null, "role_description": "cell", "value": null, "position": "10.00;1491.00", "size": "225;22", "children": [{"name": null, "role": "AXImage", "description": "Units", "role_description": "image", "value": null, "position": "27.00;1492.00", "size": "20;20", "children": []}, {"name": null, "role": "AXStaticText", "description": null, "role_description": "text", "value": "Units", "position": "49.00;1493.50", "size": "152;17", "children": []}, {"name": null, "role": "AXStaticText", "description": null, "role_description": "text", "value": "161", "position": "201.23;1493.50", "size": "24;17", "children": []}]}]}, {"name": null, "role": "AXRow", "description": null, "role_description": "outline row", "value": null, "position": "0.00;1513.00", "size": "245;22", "children": [{"name": null, "role": "AXCell", "description": null, "role_description": "cell", "value": null, "position": "10.00;1513.00", "size": "225;22", "children": [{"name": null, "role": "AXImage", "description": "Values", "role_description": "image", "value": null, "position": "27.00;1514.00", "size": "20;20", "children": []}, {"name": null, "role": "AXStaticText", "description": null, "role_description": "text", "value": "Values", "position": "49.00;1515.50", "size": "163;17", "children": []}, {"name": null, "role": "AXStaticText", "description": null, "role_description": "text", "value": "0", "position": "212.44;1515.50", "size": "13;17", "children": []}]}]}, {"name": null, "role": "AXColumn", "description": null, "role_description": "column", "value": null, "position": "10.00;52.00", "size": "225;1493", "children": []}]}, {"name": null, "role": "AXScrollBar", "description": null, "role_description": "scroll bar", "value": 0.0, "position": "245.00;52.00", "size": "15;648", "children": [{"name": null, "role": "AXValueIndicator", "description": null, "role_description": "value indicator", "value": 0.0, "position": "245.00;54.00", "size": "15;280", "children": []}, {"name": null, "role": "AXButton", "description": null, "role_description": "increment arrow button", "value": null, "position": "245.00;52.00", "size": "0;0", "children": []}, {"name": null, "role": "AXButton", "description": null, "role_description": "decrement arrow button", "value": null, "position": "245.00;52.00", "size": "0;0", "children": []}, {"name": null, "role": "AXButton", "description": null, "role_description": "increment page button", "value": null, "position": "245.00;334.00", "size": "15;366", "children": []}, {"name": null, "role": "AXButton", "description": null, "role_description": "decrement page button", "value": null, "position": "245.00;52.00", "size": "15;2", "children": []}]}]}, {"name": null, "role": "AXSplitter", "description": null, "role_description": "splitter", "value": 648.0, "position": "0.00;700.00", "size": "260;10", "children": []}, {"name": null, "role": "AXStaticText", "description": null, "role_description": "text", "value": "Summary", "position": "17.00;713.00", "size": "226;14", "children": []}, {"name": null, "role": "AXStaticText", "description": null, "role_description": "text", "value": "Assets", "position": "17.00;743.00", "size": "39;14", "children": []}, {"name": null, "role": "AXStaticText", "description": null, "role_description": "text", "value": "Liabilities", "position": "17.00;773.00", "size": "60;14", "children": []}, {"name": null, "role": "AXStaticText", "description": null, "role_description": "text", "value": "Equities", "position": "17.00;803.00", "size": "46;14", "children": []}, {"name": null, "role": "AXStaticText", "description": null, "role_description": "text", "value": "Net Income", "position": "29.00;833.00", "size": "65;14", "children": []}, {"name": null, "role": "AXStaticText", "description": null, "role_description": "text", "value": "Owner's Equity", "position": "29.00;818.00", "size": "100;14", "children": []}, {"name": null, "role": "AXStaticText", "description": null, "role_description": "text", "value": "Income", "position": "41.00;848.00", "size": "46;14", "children": []}, {"name": null, "role": "AXStaticText", "description": null, "role_description": "text", "value": "€0", "position": "131.00;848.00", "size": "112;14", "children": []}, {"name": null, "role": "AXStaticText", "description": null, "role_description": "text", "value": "Expenses", "position": "41.00;863.00", "size": "54;14", "children": []}, {"name": null, "role": "AXStaticText", "description": null, "role_description": "text", "value": "€0", "position": "131.00;863.00", "size": "112;14", "children": []}, {"name": null, "role": "AXStaticText", "description": null, "role_description": "text", "value": "€0", "position": "64.00;743.00", "size": "95;14", "children": []}, {"name": null, "role": "AXStaticText", "description": null, "role_description": "text", "value": "€0", "position": "153.00;803.00", "size": "90;14", "children": []}, {"name": null, "role": "AXStaticText", "description": null, "role_description": "text", "value": "€0", "position": "131.00;818.00", "size": "112;14", "children": []}, {"name": null, "role": "AXStaticText", "description": null, "role_description": "text", "value": "€0", "position": "131.00;833.00", "size": "112;14", "children": []}, {"name": null, "role": "AXStaticText", "description": null, "role_description": "text", "value": "Debit", "position": "120.00;728.00", "size": "39;14", "children": []}, {"name": null, "role": "AXStaticText", "description": null, "role_description": "text", "value": "Credit", "position": "204.00;728.00", "size": "39;14", "children": []}, {"name": null, "role": "AXStaticText", "description": null, "role_description": "text", "value": "Total", "position": "17.00;878.00", "size": "34;14", "children": []}, {"name": null, "role": "AXStaticText", "description": null, "role_description": "text", "value": "€0", "position": "153.00;878.00", "size": "90;14", "children": []}, {"name": null, "role": "AXStaticText", "description": null, "role_description": "text", "value": "€0", "position": "69.00;878.00", "size": "90;14", "children": []}, {"name": null, "role": "AXStaticText", "description": null, "role_description": "text", "value": "A/R", "position": "28.00;758.00", "size": "24;14", "children": []}, {"name": null, "role": "AXStaticText", "description": null, "role_description": "text", "value": "€0", "position": "64.00;758.00", "size": "95;14", "children": []}, {"name": null, "role": "AXStaticText", "description": null, "role_description": "text", "value": "A/P", "position": "28.00;788.00", "size": "24;14", "children": []}, {"name": null, "role": "AXStaticText", "description": null, "role_description": "text", "value": "€0", "position": "153.00;788.00", "size": "90;14", "children": []}, {"name": null, "role": "AXStaticText", "description": null, "role_description": "text", "value": "€0", "position": "153.00;773.00", "size": "90;14", "children": []}]}, {"name": null, "role": "AXSplitter", "description": null, "role_description": "splitter", "value": 260.0, "position": "260.00;52.00", "size": "1;845", "children": []}, {"name": null, "role": "AXScrollArea", "description": null, "role_description": "scroll area", "value": null, "position": "261.00;52.00", "size": "1118;845", "children": [{"name": null, "role": "AXTable", "description": null, "role_description": "table", "value": null, "position": "262.00;81.00", "size": "1608;800", "children": [{"name": null, "role": "AXColumn", "description": null, "role_description": "column", "value": null, "position": "262.00;81.00", "size": "128;800", "children": []}, {"name": null, "role": "AXColumn", "description": null, "role_description": "column", "value": null, "position": "390.00;81.00", "size": "123;800", "children": []}, {"name": null, "role": "AXColumn", "description": null, "role_description": "column", "value": null, "position": "513.00;81.00", "size": "123;800", "children": []}, {"name": null, "role": "AXColumn", "description": null, "role_description": "column", "value": null, "position": "636.00;81.00", "size": "123;800", "children": []}, {"name": null, "role": "AXColumn", "description": null, "role_description": "column", "value": null, "position": "759.00;81.00", "size": "123;800", "children": []}, {"name": null, "role": "AXColumn", "description": null, "role_description": "column", "value": null, "position": "882.00;81.00", "size": "123;800", "children": []}, {"name": null, "role": "AXColumn", "description": null, "role_description": "column", "value": null, "position": "1005.00;81.00", "size": "123;800", "children": []}, {"name": null, "role": "AXColumn", "description": null, "role_description": "column", "value": null, "position": "1128.00;81.00", "size": "123;800", "children": []}, {"name": null, "role": "AXColumn", "description": null, "role_description": "column", "value": null, "position": "1251.00;81.00", "size": "123;800", "children": []}, {"name": null, "role": "AXColumn", "description": null, "role_description": "column", "value": null, "position": "1374.00;81.00", "size": "123;800", "children": []}, {"name": null, "role": "AXColumn", "description": null, "role_description": "column", "value": null, "position": "1497.00;81.00", "size": "123;800", "children": []}, {"name": null, "role": "AXColumn", "description": null, "role_description": "column", "value": null, "position": "1620.00;81.00", "size": "123;800", "children": []}, {"name": null, "role": "AXColumn", "description": null, "role_description": "column", "value": null, "position": "1743.00;81.00", "size": "127;800", "children": []}, {"name": null, "role": "AXGroup", "description": null, "role_description": "group", "value": null, "position": "262.00;53.00", "size": "1608;28", "children": [{"name": "Cleared", "role": "AXButton", "description": null, "role_description": "sort button", "value": null, "position": "262.00;53.00", "size": "128;28", "children": []}, {"name": "Date", "role": "AXButton", "description": null, "role_description": "sort button", "value": null, "position": "390.00;53.00", "size": "123;28", "children": []}, {"name": "Identifier", "role": "AXButton", "description": null, "role_description": "sort button", "value": null, "position": "513.00;53.00", "size": "123;28", "children": []}, {"name": "Payee", "role": "AXButton", "description": null, "role_description": "sort button", "value": null, "position": "636.00;53.00", "size": "123;28", "children": []}, {"name": "Description", "role": "AXButton", "description": null, "role_description": "sort button", "value": null, "position": "759.00;53.00", "size": "123;28", "children": []}, {"name": "Account_1", "role": "AXButton", "description": null, "role_description": "sort button", "value": null, "position": "882.00;53.00", "size": "123;28", "children": []}, {"name": "Account_2", "role": "AXButton", "description": null, "role_description": "sort button", "value": null, "position": "1005.00;53.00", "size": "123;28", "children": []}, {"name": "Repeat", "role": "AXButton", "description": null, "role_description": "sort button", "value": null, "position": "1128.00;53.00", "size": "123;28", "children": []}, {"name": "Deposit_(Debit)", "role": "AXButton", "description": null, "role_description": "sort button", "value": null, "position": "1251.00;53.00", "size": "123;28", "children": []}, {"name": "Withdrawal_(Credit)", "role": "AXButton", "description": null, "role_description": "sort button", "value": null, "position": "1374.00;53.00", "size": "123;28", "children": []}, {"name": "Balance", "role": "AXButton", "description": null, "role_description": "sort button", "value": null, "position": "1497.00;53.00", "size": "123;28", "children": []}, {"name": "Field", "role": "AXButton", "description": null, "role_description": "sort button", "value": null, "position": "1620.00;53.00", "size": "123;28", "children": []}, {"name": "Notes", "role": "AXButton", "description": null, "role_description": "sort button", "value": null, "position": "1743.00;53.00", "size": "127;28", "children": []}]}]}, {"name": null, "role": "AXScrollBar", "description": null, "role_description": "scroll bar", "value": 0.0, "position": "262.00;881.00", "size": "1116;15", "children": [{"name": null, "role": "AXValueIndicator", "description": null, "role_description": "value indicator", "value": 0.0, "position": "264.00;881.00", "size": "772;15", "children": []}, {"name": null, "role": "AXButton", "description": null, "role_description": "increment arrow button", "value": null, "position": "262.00;881.00", "size": "0;0", "children": []}, {"name": null, "role": "AXButton", "description": null, "role_description": "decrement arrow button", "value": null, "position": "262.00;881.00", "size": "0;0", "children": []}, {"name": null, "role": "AXButton", "description": null, "role_description": "increment page button", "value": null, "position": "1036.00;881.00", "size": "342;15", "children": []}, {"name": null, "role": "AXButton", "description": null, "role_description": "decrement page button", "value": null, "position": "262.00;881.00", "size": "2;15", "children": []}]}]}]}, {"name": null, "role": "AXStaticText", "description": null, "role_description": "text", "value": "€0,00", "position": "1171.00;907.00", "size": "200;17", "children": []}, {"name": null, "role": "AXStaticText", "description": null, "role_description": "text", "value": "0 transactions", "position": "720.00;907.00", "size": "200;17", "children": []}, {"name": null, "role": "AXGroup", "description": null, "role_description": "group", "value": null, "position": "269.00;902.50", "size": "57;23", "children": [{"name": null, "role": "AXButton", "description": "add", "role_description": "button", "value": null, "position": "269.00;902.50", "size": "29;23", "children": []}, {"name": null, "role": "AXButton", "description": "remove", "role_description": "button", "value": null, "position": "298.00;902.50", "size": "28;23", "children": []}]}, {"name": null, "role": "AXPopUpButton", "description": null, "role_description": "pop up button", "value": "All", "position": "334.00;901.00", "size": "170;26", "children": []}, {"name": null, "role": "AXToolbar", "description": null, "role_description": "toolbar", "value": null, "position": "0.00;0.00", "size": "1379;52", "children": [{"name": "New_Account", "role": "AXButton", "description": null, "role_description": "button", "value": null, "position": "247.00;0.00", "size": "84;52", "children": []}, {"name": "New_Account_Group", "role": "AXButton", "description": null, "role_description": "button", "value": null, "position": "331.00;0.00", "size": "119;52", "children": []}, {"name": "New_Transaction", "role": "AXButton", "description": null, "role_description": "button", "value": null, "position": "450.00;0.00", "size": "102;52", "children": []}, {"name": "Add_Transactions", "role": "AXButton", "description": null, "role_description": "button", "value": null, "position": "552.00;0.00", "size": "106;52", "children": []}, {"name": "Edit_Transactions", "role": "AXButton", "description": null, "role_description": "button", "value": null, "position": "657.50;0.00", "size": "105;52", "children": []}, {"name": "New_Filter", "role": "AXButton", "description": null, "role_description": "button", "value": null, "position": "771.50;0.00", "size": "67;52", "children": []}, {"name": "New_Client", "role": "AXButton", "description": null, "role_description": "button", "value": null, "position": "838.50;0.00", "size": "71;52", "children": []}, {"name": "Start_Timer", "role": "AXButton", "description": null, "role_description": "button", "value": null, "position": "909.50;0.00", "size": "73;52", "children": []}, {"name": "New_Merchant", "role": "AXButton", "description": null, "role_description": "button", "value": null, "position": "982.50;0.00", "size": "90;52", "children": []}, {"name": "New_Report", "role": "AXButton", "description": null, "role_description": "button", "value": null, "position": "1072.50;0.00", "size": "76;52", "children": []}, {"name": null, "role": "AXGroup", "description": null, "role_description": "group", "value": null, "position": "1157.50;0.00", "size": "128;52", "children": [{"name": null, "role": "AXTextField", "description": null, "role_description": "search text field", "value": "", "position": "1160.50;9.00", "size": "122;25", "children": [{"name": "", "role": "AXButton", "description": "search", "role_description": "button", "value": null, "position": "1162.50;10.00", "size": "25;22", "children": []}]}, {"name": null, "role": "AXStaticText", "description": null, "role_description": "text", "value": "Search", "position": "1199.50;35.00", "size": "44;14", "children": []}]}, {"name": null, "role": "AXPopUpButton", "description": "more toolbar items", "role_description": "pop up button", "value": null, "position": "1344.00;14.00", "size": "26;14", "children": []}]}, {"name": null, "role": "AXButton", "description": null, "role_description": "close button", "value": null, "position": "19.00;18.00", "size": "14;16", "children": []}, {"name": null, "role": "AXButton", "description": null, "role_description": "zoom button", "value": null, "position": "59.00;18.00", "size": "14;16", "children": [{"name": null, "role": "AXGroup", "description": null, "role_description": "group", "value": null, "position": "59.00;18.00", "size": "14;16", "children": [{"name": null, "role": "AXGroup", "description": null, "role_description": "group", "value": null, "position": "59.00;18.00", "size": "14;16", "children": []}]}]}, {"name": null, "role": "AXButton", "description": null, "role_description": "minimize button", "value": null, "position": "39.00;18.00", "size": "14;16", "children": []}, {"name": null, "role": "AXStaticText", "description": null, "role_description": "text", "value": "[name]", "position": "87.00;0.00", "size": "160;52", "children": []}, {"name": null, "role": "AXSheet", "description": null, "role_description": "sheet", "value": null, "position": "390.00;181.00", "size": "600;566", "children": [{"name": null, "role": "AXScrollArea", "description": null, "role_description": "scroll area", "value": null, "position": "390.00;181.00", "size": "600;505", "children": [{"name": "", "role": "AXCheckBox", "description": null, "role_description": "checkbox", "value": 0, "position": "515.00;201.00", "size": "455;18", "children": []}, {"name": null, "role": "AXStaticText", "description": null, "role_description": "text", "value": "Cleared:", "position": "410.00;203.00", "size": "100;20", "children": []}, {"name": null, "role": "AXDateTimeArea", "description": null, "role_description": "date time area", "value": "2024-08-16 15:19:24 +0000", "position": "515.00;229.00", "size": "96;28", "children": [{"name": null, "role": "AXIncrementor", "description": null, "role_description": "stepper", "value": 0.5, "position": "592.50;233.00", "size": "19;24", "children": [{"name": null, "role": "AXButton", "description": null, "role_description": "increment arrow button", "value": null, "position": "592.50;233.00", "size": "19;12", "children": []}, {"name": null, "role": "AXButton", "description": null, "role_description": "decrement arrow button", "value": null, "position": "592.50;245.00", "size": "19;12", "children": []}]}]}, {"name": null, "role": "AXDisclosureTriangle", "description": null, "role_description": "disclosure triangle", "value": 0, "position": "616.50;238.50", "size": "13;13", "children": []}, {"name": null, "role": "AXStaticText", "description": null, "role_description": "text", "value": "Date:", "position": "410.00;239.00", "size": "100;20", "children": []}, {"name": null, "role": "AXStaticText", "description": null, "role_description": "text", "value": "1", "position": "515.00;267.00", "size": "455;20", "children": []}, {"name": null, "role": "AXStaticText", "description": null, "role_description": "text", "value": "Identifier:", "position": "410.00;267.00", "size": "100;20", "children": []}, {"name": null, "role": "AXTextField", "description": null, "role_description": "text field", "value": "doggy", "position": "515.00;297.00", "size": "455;20", "children": []}, {"name": null, "role": "AXStaticText", "description": null, "role_description": "text", "value": "Payee:", "position": "410.00;300.00", "size": "100;20", "children": []}, {"name": null, "role": "AXTextField", "description": null, "role_description": "text field", "value": "bone", "position": "515.00;327.00", "size": "455;20", "children": []}, {"name": null, "role": "AXStaticText", "description": null, "role_description": "text", "value": "Description:", "position": "410.00;330.00", "size": "100;20", "children": []}, {"name": null, "role": "AXPopUpButton", "description": null, "role_description": "pop up button", "value": "Chequing", "position": "512.00;357.00", "size": "461;25", "children": []}, {"name": null, "role": "AXStaticText", "description": null, "role_description": "text", "value": "Account 1:", "position": "410.00;361.00", "size": "100;20", "children": []}, {"name": null, "role": "AXPopUpButton", "description": null, "role_description": "pop up button", "value": "Credit Card", "position": "512.00;392.00", "size": "461;25", "children": []}, {"name": null, "role": "AXStaticText", "description": null, "role_description": "text", "value": "Account 2:", "position": "410.00;396.00", "size": "100;20", "children": []}, {"name": "", "role": "AXCheckBox", "description": null, "role_description": "checkbox", "value": 0, "position": "515.00;430.00", "size": "22;18", "children": []}, {"name": null, "role": "AXTextField", "description": null, "role_description": "text field", "value": "", "position": "539.00;428.00", "size": "31;22", "children": []}, {"name": null, "role": "AXPopUpButton", "description": null, "role_description": "pop up button", "value": "days", "position": "576.00;427.00", "size": "80;26", "children": []}, {"name": null, "role": "AXPopUpButton", "description": null, "role_description": "pop up button", "value": "Never", "position": "697.00;427.00", "size": "71;26", "children": []}, {"name": null, "role": "AXStaticText", "description": null, "role_description": "text", "value": "Ends", "position": "658.00;431.00", "size": "35;17", "children": []}, {"name": null, "role": "AXDateTimeArea", "description": null, "role_description": "date time area", "value": "2024-08-16 15:20:17 +0000", "position": "773.00;424.00", "size": "96;27", "children": [{"name": null, "role": "AXIncrementor", "description": null, "role_description": "stepper", "value": 0.5, "position": "850.00;427.00", "size": "19;24", "children": [{"name": null, "role": "AXButton", "description": null, "role_description": "increment arrow button", "value": null, "position": "850.00;427.00", "size": "19;12", "children": []}, {"name": null, "role": "AXButton", "description": null, "role_description": "decrement arrow button", "value": null, "position": "850.00;439.00", "size": "19;12", "children": []}]}]}, {"name": null, "role": "AXStaticText", "description": null, "role_description": "text", "value": "Repeat:", "position": "410.00;433.00", "size": "100;20", "children": []}, {"name": null, "role": "AXTextField", "description": null, "role_description": "text field", "value": "", "position": "515.00;478.00", "size": "100;22", "children": []}, {"name": null, "role": "AXTextField", "description": null, "role_description": "text field", "value": "", "position": "623.00;478.00", "size": "100;22", "children": []}, {"name": null, "role": "AXPopUpButton", "description": null, "role_description": "pop up button", "value": "Europe (Euro / EUR)", "position": "729.00;477.00", "size": "244;26", "children": []}, {"name": null, "role": "AXStaticText", "description": null, "role_description": "text", "value": "Debit (Deposit)", "position": "510.00;461.00", "size": "110;14", "children": []}, {"name": null, "role": "AXStaticText", "description": null, "role_description": "text", "value": "Credit (Withdrawal)", "position": "618.00;461.00", "size": "110;14", "children": []}, {"name": null, "role": "AXStaticText", "description": null, "role_description": "text", "value": "Total:", "position": "410.00;483.00", "size": "100;20", "children": []}, {"name": null, "role": "AXTextField", "description": null, "role_description": "text field", "value": "", "position": "515.00;513.00", "size": "455;20", "children": []}, {"name": null, "role": "AXStaticText", "description": null, "role_description": "text", "value": "Notes:", "position": "410.00;516.00", "size": "100;20", "children": []}, {"name": null, "role": "AXScrollArea", "description": null, "role_description": "scroll area", "value": null, "position": "410.00;568.00", "size": "560;86", "children": [{"name": null, "role": "AXList", "description": null, "role_description": "grid", "value": null, "position": "411.00;569.00", "size": "558;84", "children": []}]}, {"name": "", "role": "AXMenuButton", "description": null, "role_description": "menu button", "value": null, "position": "410.00;661.00", "size": "31;25", "children": []}, {"name": "", "role": "AXButton", "description": "remove", "role_description": "button", "value": null, "position": "449.00;661.00", "size": "25;25", "children": []}, {"name": null, "role": "AXStaticText", "description": null, "role_description": "text", "value": "Attachments:", "position": "408.00;549.00", "size": "79;14", "children": []}]}, {"name": "Save", "role": "AXButton", "description": null, "role_description": "button", "value": null, "position": "894.00;702.00", "size": "82;32", "children": []}, {"name": "Cancel", "role": "AXButton", "description": null, "role_description": "button", "value": null, "position": "812.00;702.00", "size": "82;32", "children": []}, {"name": "Split_Transaction", "role": "AXButton", "description": null, "role_description": "button", "value": null, "position": "404.00;702.00", "size": "162;32", "children": []}]}]}